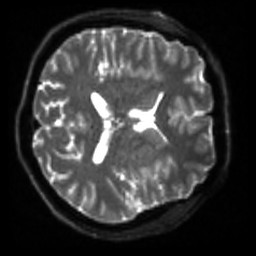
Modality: sbref
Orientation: axial
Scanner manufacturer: siemens
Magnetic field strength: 3 T
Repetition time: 4 s
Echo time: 0.0594 s